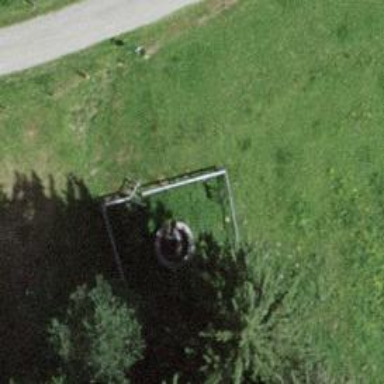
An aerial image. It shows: BBQ amenity.